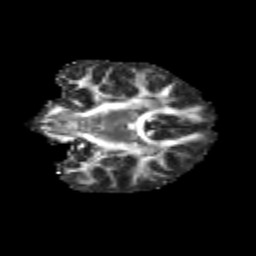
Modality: FA
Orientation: coronal
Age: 12
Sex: female
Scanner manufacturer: siemens
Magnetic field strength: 3 T
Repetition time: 3.8 s
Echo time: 0.07 s